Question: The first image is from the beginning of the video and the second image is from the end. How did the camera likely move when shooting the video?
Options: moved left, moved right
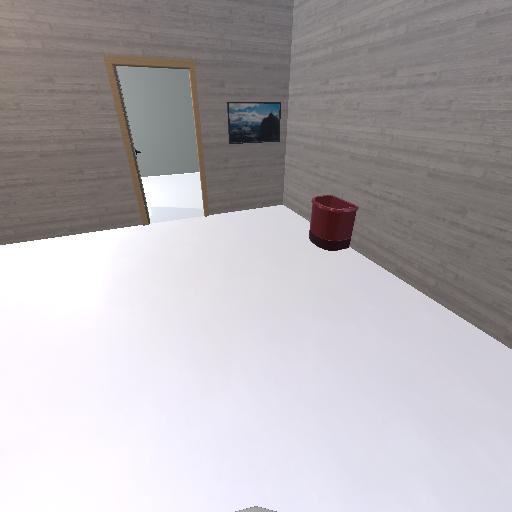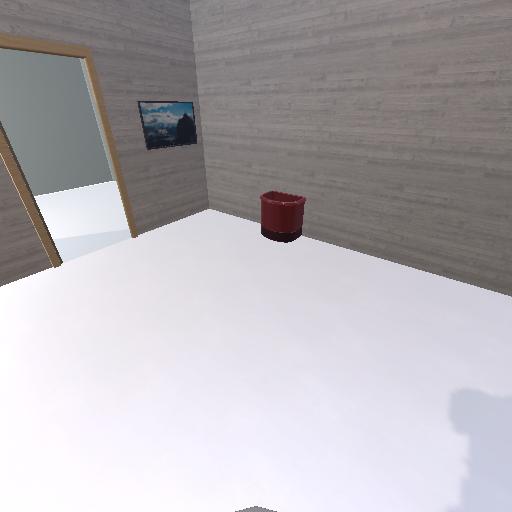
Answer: moved left